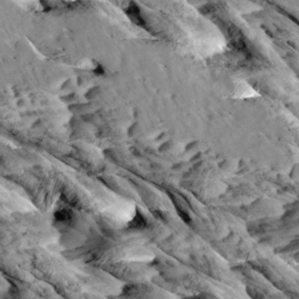
Label: non_frost